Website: home-depot
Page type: payment
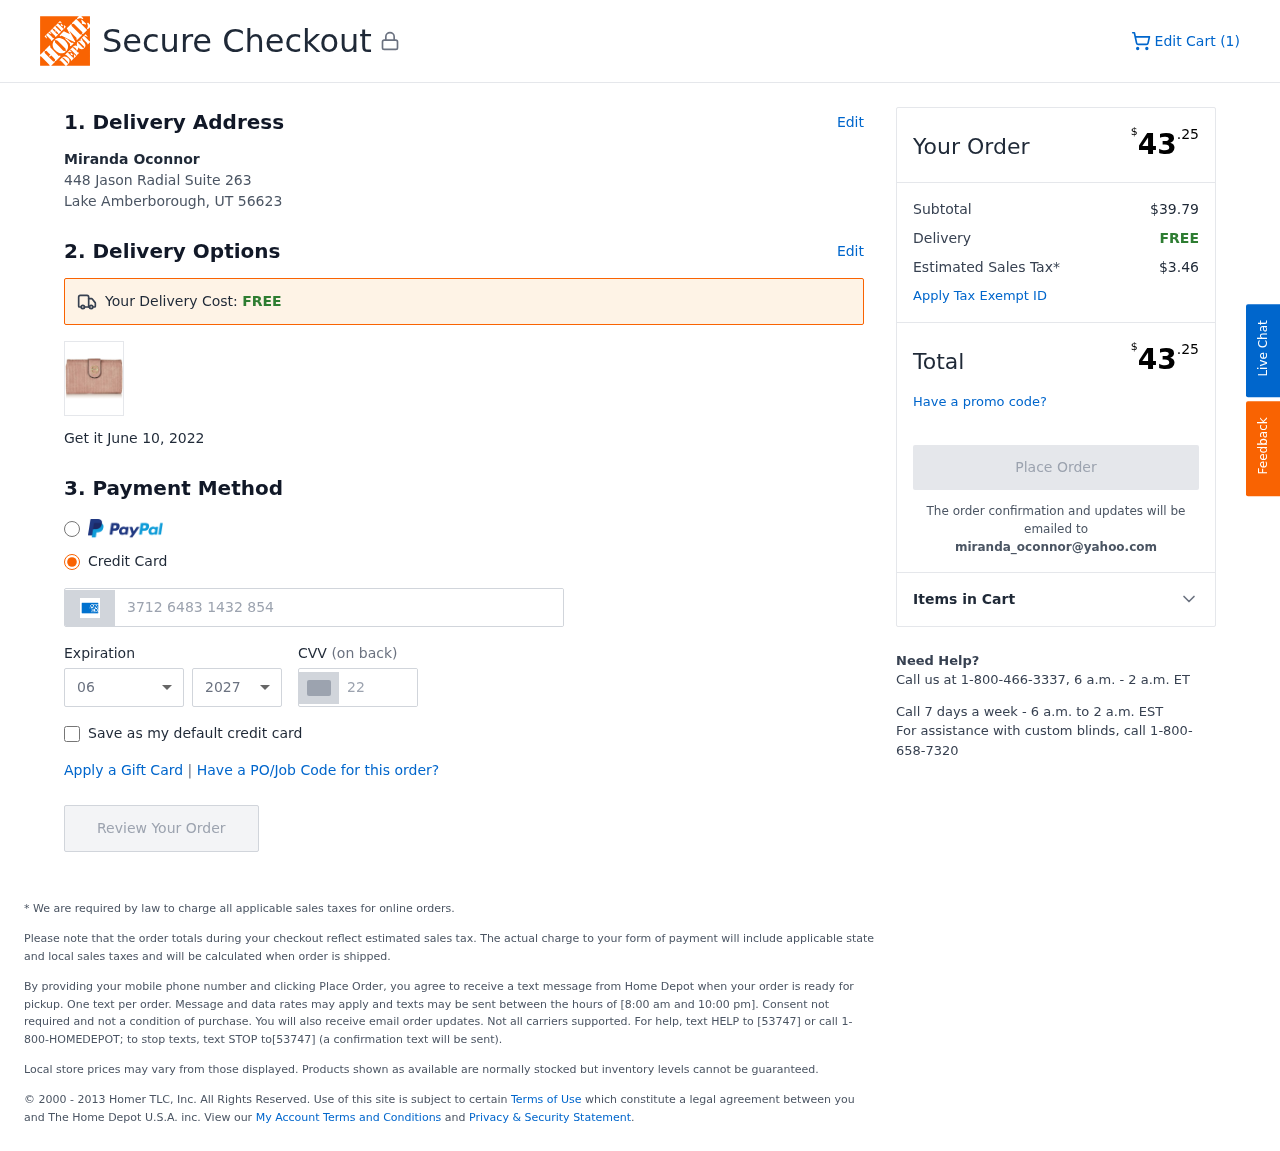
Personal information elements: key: PII_CARD_CVV
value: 2295
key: PII_CARD_EXPIRY_MONTH
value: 06
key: PII_CARD_EXPIRY_YEAR
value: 27
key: PII_CARD_NUMBER
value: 3712 6483 1432 854
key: PII_CITY_STATE_ZIP
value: Lake Amberborough, UT 56623
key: PII_EMAIL
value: miranda_oconnor@yahoo.com
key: PII_FULLNAME
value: Miranda Oconnor
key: PII_STREET
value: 448 Jason Radial Suite 263
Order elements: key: ORDER_NUM_ITEMS
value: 1
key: ORDER_DELIVERY_DATE
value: June 10, 2022
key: ORDER_TOTAL
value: $43.25
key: ORDER_SUBTOTAL
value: $39.79
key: ORDER_SHIPPING_COST
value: FREE
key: ORDER_TAX
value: $3.46